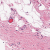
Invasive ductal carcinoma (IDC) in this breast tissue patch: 0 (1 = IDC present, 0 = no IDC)